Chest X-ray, PA view. Patient: 30 years old, sex F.
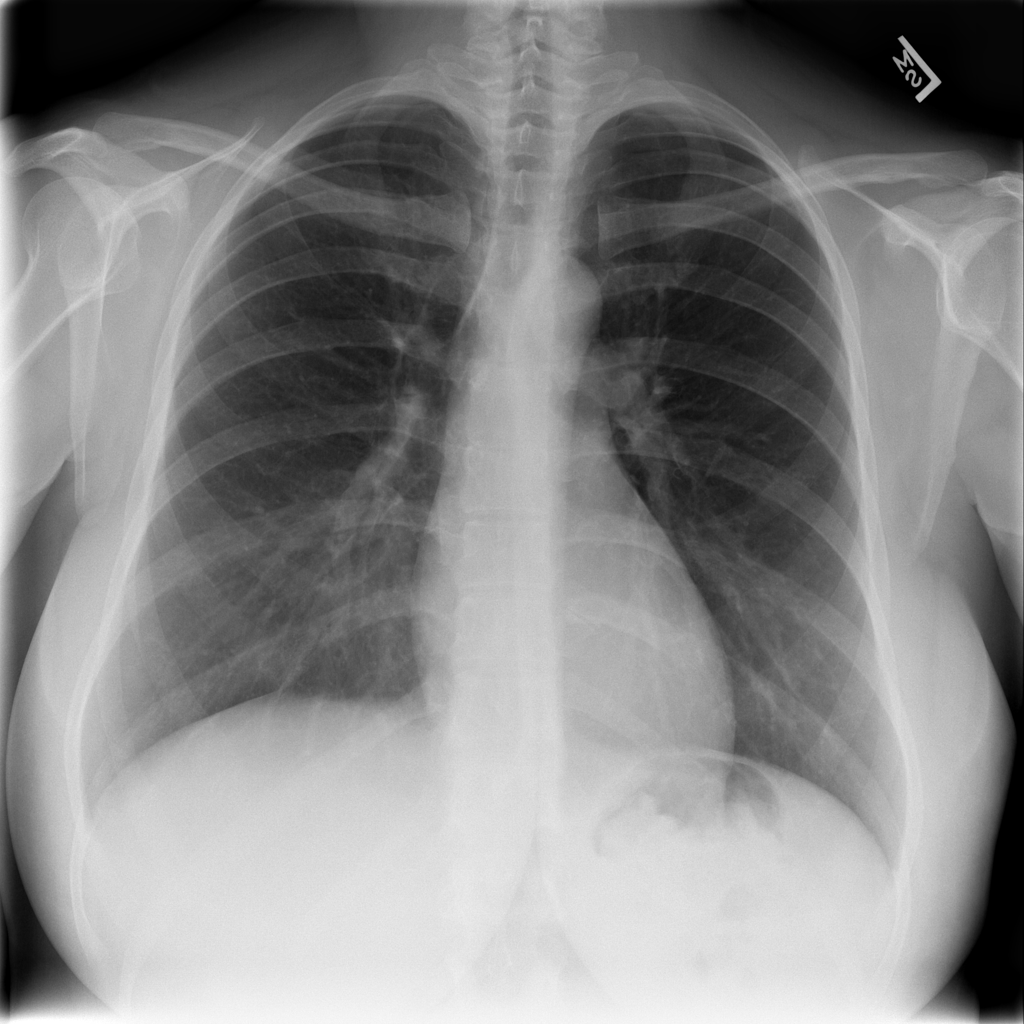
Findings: No Finding